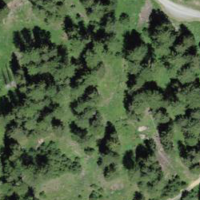
EUNIS habitat code: 43
Species observed at this site:
Lysandra coridon